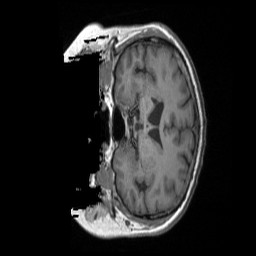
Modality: T1w
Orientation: coronal
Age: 53
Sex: female
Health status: ill
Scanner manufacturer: siemens
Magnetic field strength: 3 T
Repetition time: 1.9 s
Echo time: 0.00247 s